Question: I am making a custom UICollectionViewCell, but when I want to center a view inside the default 'contentView' with constraints (programmatically), it is displaying a random position.
Here's my code:
'''
NSLayoutConstraint.activate([
merchantContentView.heightAnchor.constraint(equalToConstant: 150.0),
merchantContentView.widthAnchor.constraint(equalToConstant: 335),
merchantContentView.centerXAnchor.constraint(equalTo: contentView.centerXAnchor),
merchantContentView.centerYAnchor.constraint(equalTo: contentView.centerYAnchor)
])
'''
And here's a screenshot:

The UICollectionViewCell's contentView is in black and the another view in blue.
What am I missing? I am using Xcode 9.0 beta 5 (9M202q), with the iOS 11 SDK.
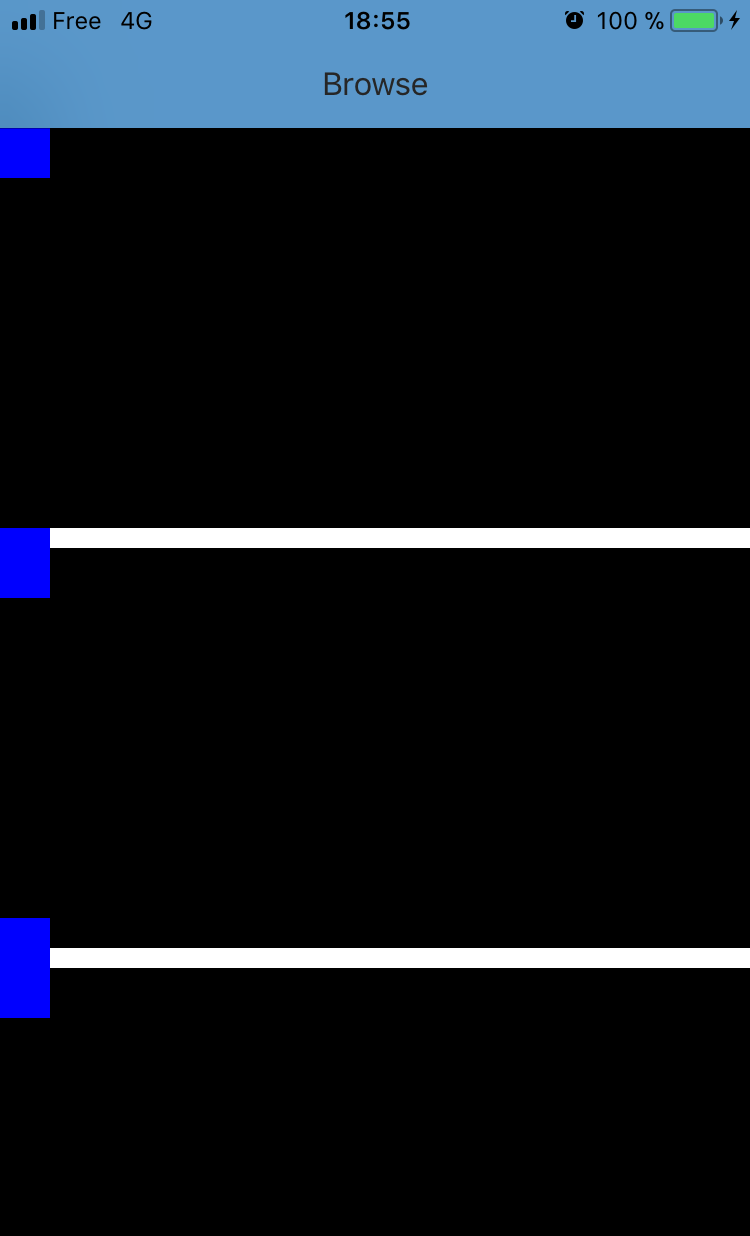
Answer: I just solved it myself.
My mistake that I set the 'translatesAutoresizingMaskIntoConstraints' to false for the 'contentView', which is totally understandable now :)
So I just removed the following line:
'''
contentView.translatesAutoresizingMaskIntoConstraints = false
'''